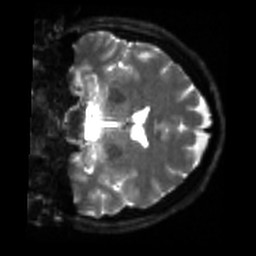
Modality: sbref
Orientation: coronal
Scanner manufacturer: siemens
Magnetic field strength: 3 T
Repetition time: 4 s
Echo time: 0.0594 s